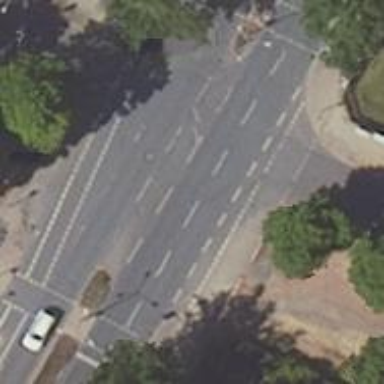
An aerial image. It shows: Road with traffic signals.